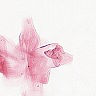
Metastatic tissue present: no